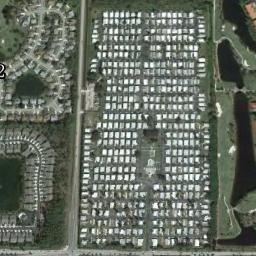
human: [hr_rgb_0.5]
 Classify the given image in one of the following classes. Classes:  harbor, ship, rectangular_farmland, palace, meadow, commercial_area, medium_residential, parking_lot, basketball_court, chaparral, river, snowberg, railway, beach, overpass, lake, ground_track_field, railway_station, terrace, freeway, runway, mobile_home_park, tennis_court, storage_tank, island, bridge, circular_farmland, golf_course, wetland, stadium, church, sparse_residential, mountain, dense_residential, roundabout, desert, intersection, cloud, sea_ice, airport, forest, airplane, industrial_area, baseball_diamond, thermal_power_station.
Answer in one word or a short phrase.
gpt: mobile_home_park